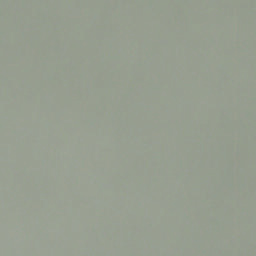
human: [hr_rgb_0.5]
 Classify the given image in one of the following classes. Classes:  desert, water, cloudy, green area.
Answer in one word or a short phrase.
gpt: cloudy